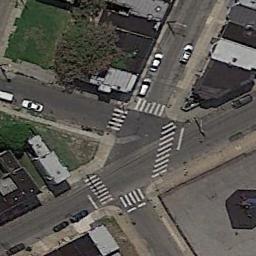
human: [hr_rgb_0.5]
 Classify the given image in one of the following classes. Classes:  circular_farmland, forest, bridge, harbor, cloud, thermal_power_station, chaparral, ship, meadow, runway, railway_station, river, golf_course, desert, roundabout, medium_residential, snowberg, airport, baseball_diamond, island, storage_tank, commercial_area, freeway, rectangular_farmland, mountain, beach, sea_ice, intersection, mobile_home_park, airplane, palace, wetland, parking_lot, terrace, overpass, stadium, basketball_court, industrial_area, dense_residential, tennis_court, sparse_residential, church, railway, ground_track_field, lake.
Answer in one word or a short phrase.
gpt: intersection